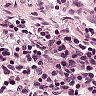
Metastatic tissue present: no